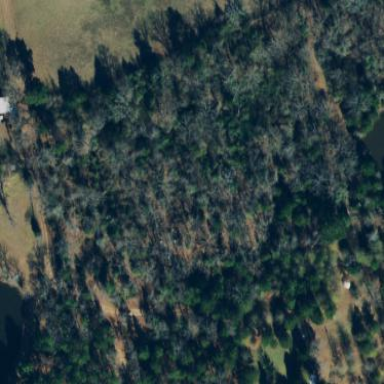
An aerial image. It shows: Mixed woodland area with variety of leaf types and cycles.